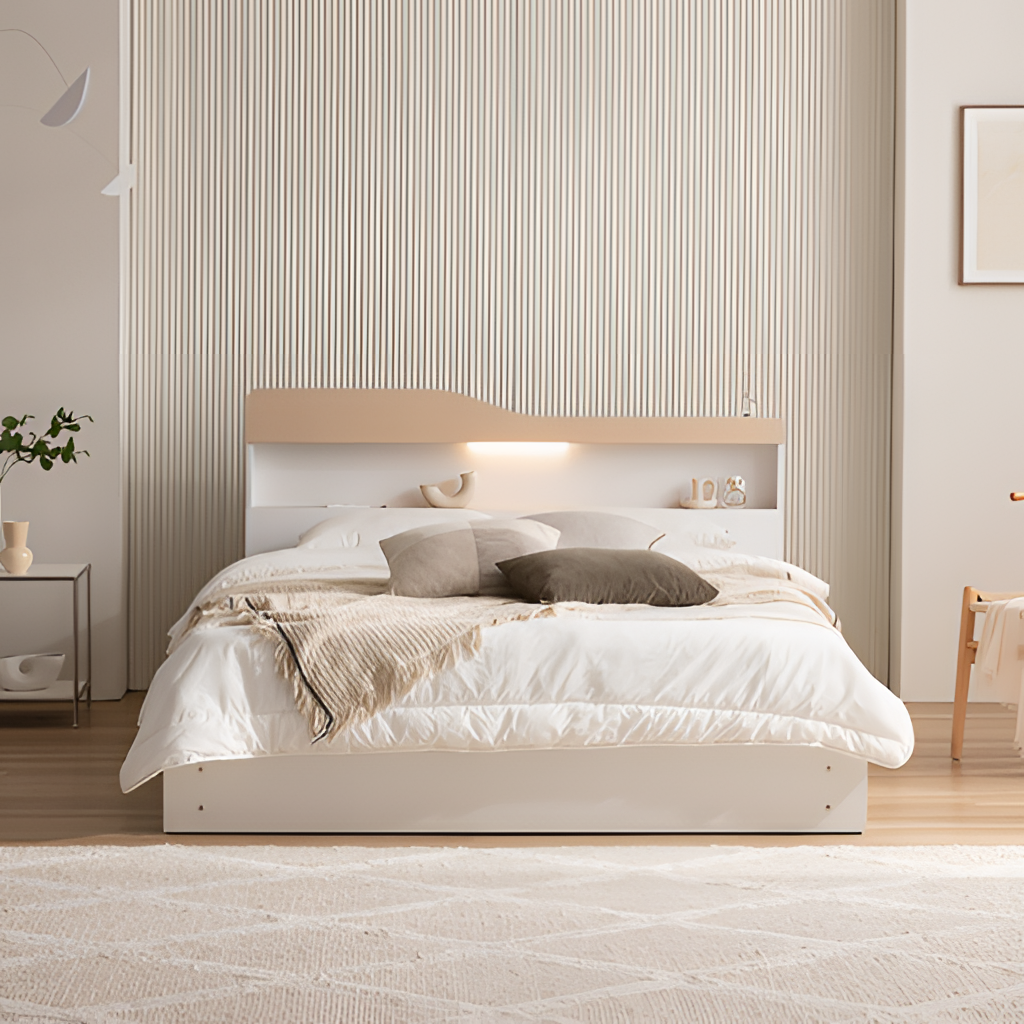
wood illuminated headboard bed, bedroom, oak wood flooring, with plank pattern, paint wallpaper, with vertical striped pattern, contemporary